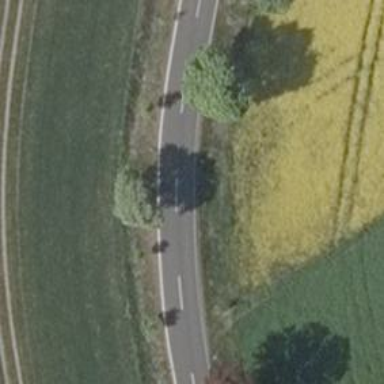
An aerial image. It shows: Tertiary road with asphalt surface.